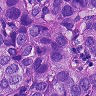
Metastatic tissue present: yes